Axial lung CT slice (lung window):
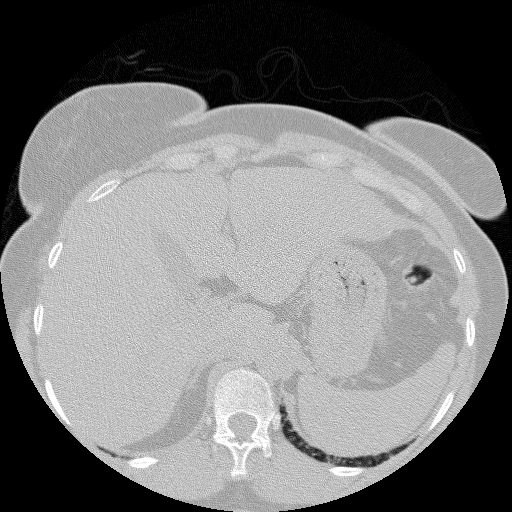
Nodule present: no